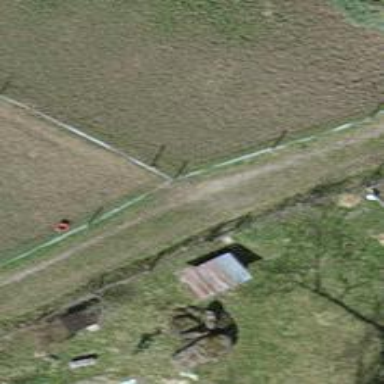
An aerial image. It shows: Fence.